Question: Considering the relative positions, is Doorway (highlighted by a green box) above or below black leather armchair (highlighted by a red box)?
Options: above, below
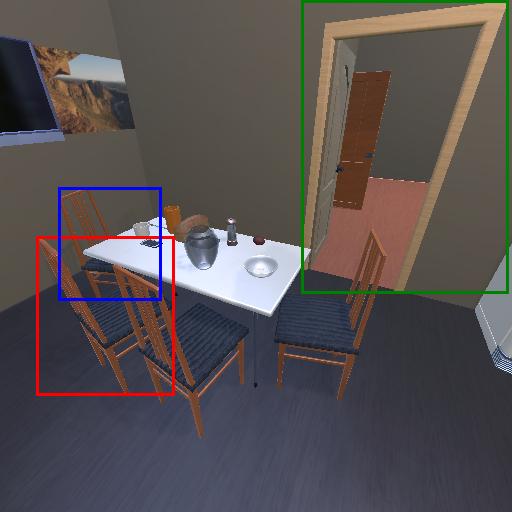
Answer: above